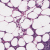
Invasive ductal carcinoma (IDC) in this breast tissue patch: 0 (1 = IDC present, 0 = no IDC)